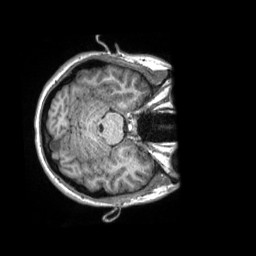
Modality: T1w
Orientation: axial
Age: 23
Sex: female
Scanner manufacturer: siemens
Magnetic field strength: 3 T
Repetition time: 2.3 s
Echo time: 0.00288 s